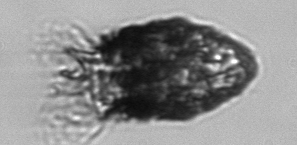
Label: Stenosemella_pacifica